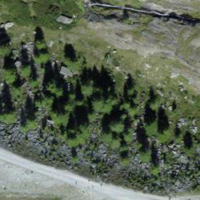
EUNIS habitat code: 48
Species observed at this site:
Leontopodium nivale